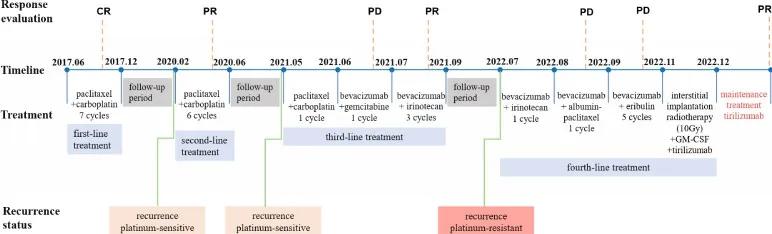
Timeline of different treatments and disease status.
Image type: chart (chart)